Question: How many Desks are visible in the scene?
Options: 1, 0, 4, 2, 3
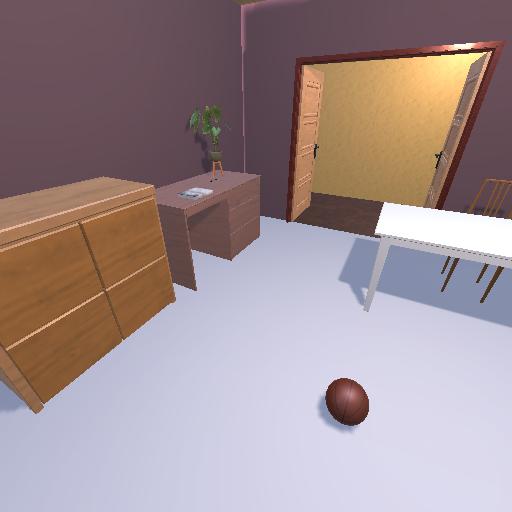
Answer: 1